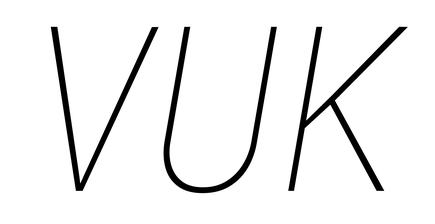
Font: Roboto-Italic_Condensed_Thin_Italic